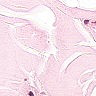
Metastatic tissue present: no